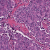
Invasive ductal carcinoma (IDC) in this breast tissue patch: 1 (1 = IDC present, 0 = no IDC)